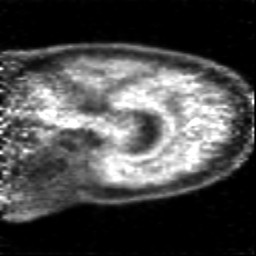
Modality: PET
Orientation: sagittal
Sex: male
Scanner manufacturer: siemens